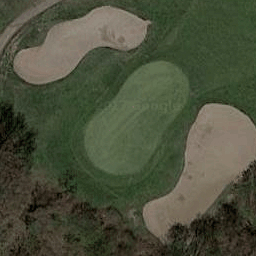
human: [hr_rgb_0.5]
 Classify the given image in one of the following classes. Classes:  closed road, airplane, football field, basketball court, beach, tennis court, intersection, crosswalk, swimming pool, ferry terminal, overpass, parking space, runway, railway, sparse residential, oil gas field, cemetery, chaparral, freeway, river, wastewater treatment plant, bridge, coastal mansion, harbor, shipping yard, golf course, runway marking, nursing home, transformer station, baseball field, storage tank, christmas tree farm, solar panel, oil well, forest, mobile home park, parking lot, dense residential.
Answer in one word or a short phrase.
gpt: golf course